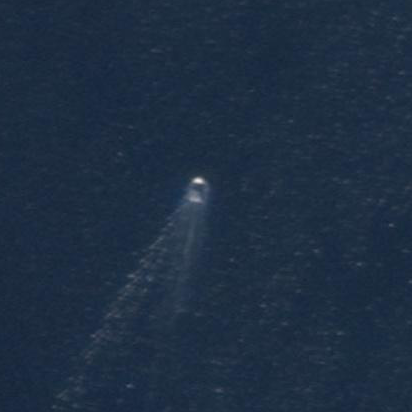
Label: civil